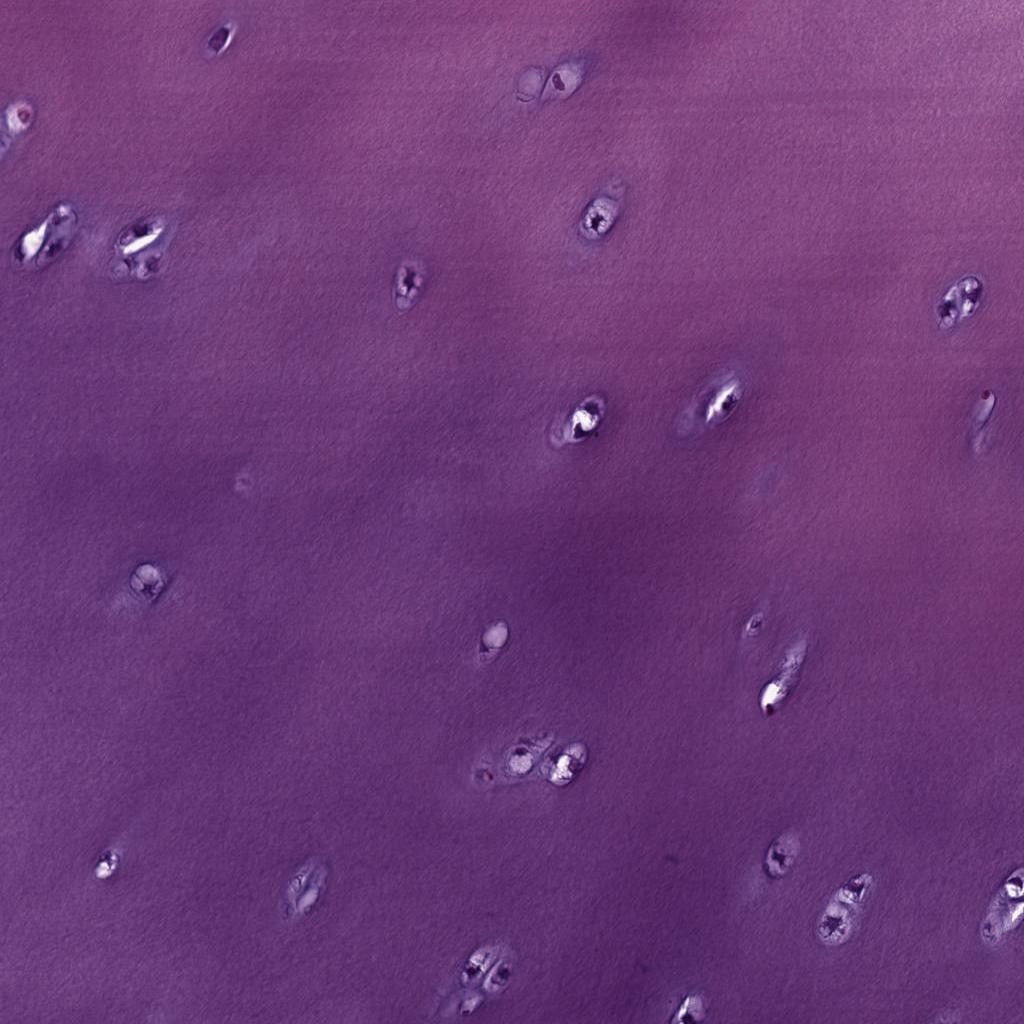
Label: Non-Tumor